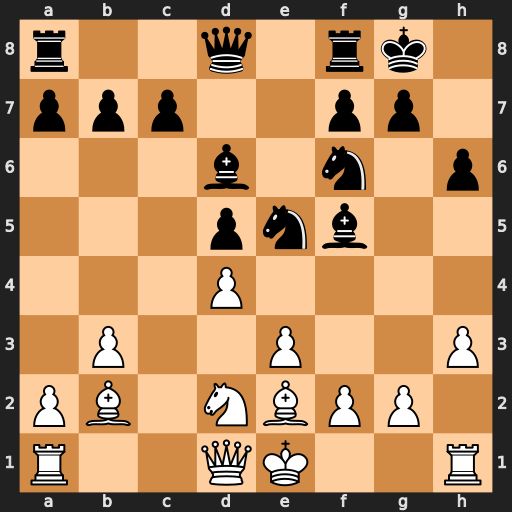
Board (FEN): r2q1rk1/ppp2pp1/3b1n1p/3pnb2/3P4/1P2P2P/PB1NBPP1/R2QK2R
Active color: w
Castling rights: KQ
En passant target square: -
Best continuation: dxe5 Bxe5 Bxe5